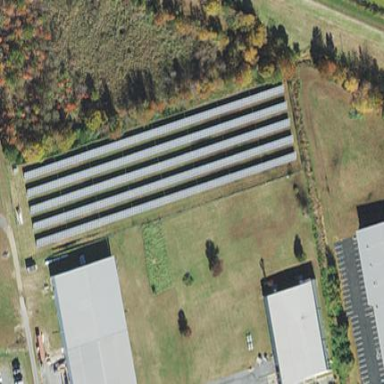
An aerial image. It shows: Solar power generator utilizing photovoltaic technology with solar photovoltaic panels.